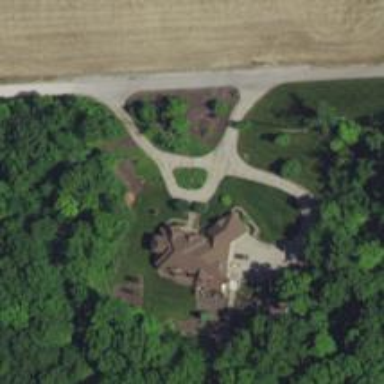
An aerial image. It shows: Driveway leading to service road.